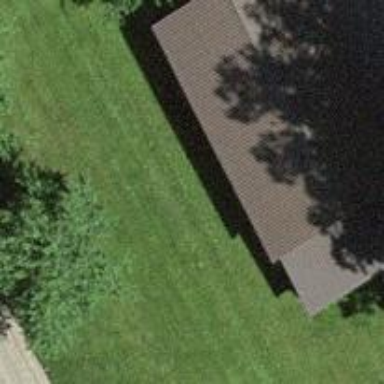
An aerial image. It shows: Shed building.